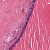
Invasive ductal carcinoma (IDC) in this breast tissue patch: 0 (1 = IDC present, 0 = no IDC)